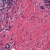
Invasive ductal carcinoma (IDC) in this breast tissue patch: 0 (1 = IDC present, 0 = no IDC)